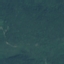
Land use / land cover class: Forest